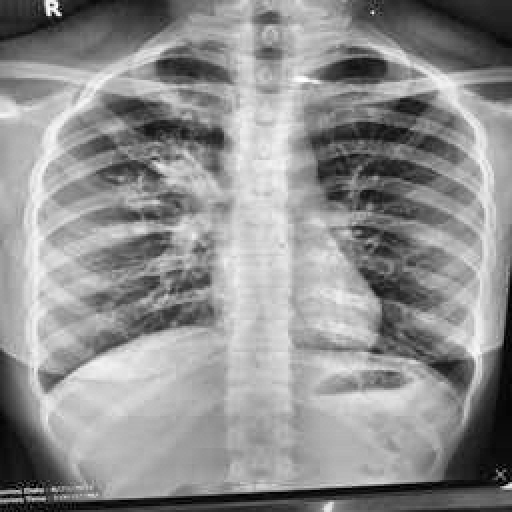
Finding: TUBERCULOSIS